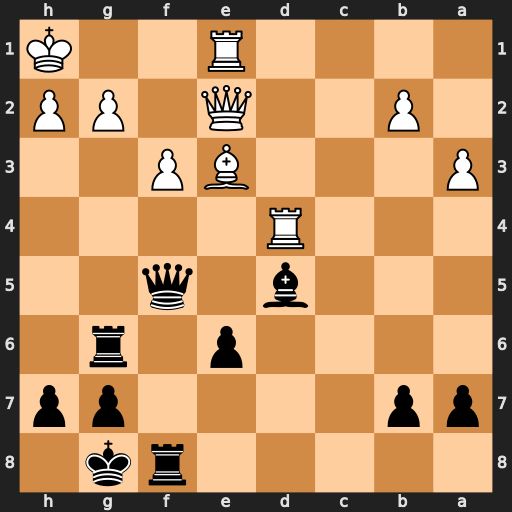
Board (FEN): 5rk1/pp4pp/4p1r1/3b1q2/3R4/P3BP2/1P2Q1PP/4R2K
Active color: b
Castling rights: -
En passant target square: -
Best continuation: Rxg2 Qxg2 Bxf3